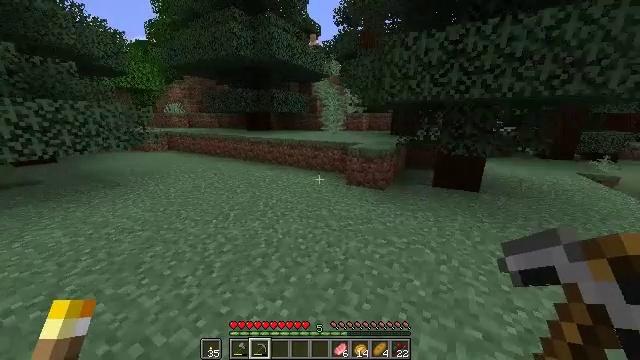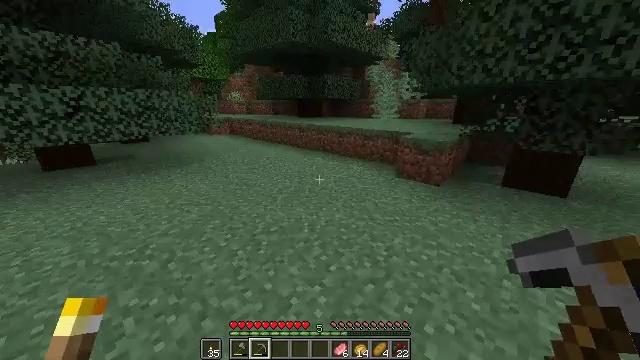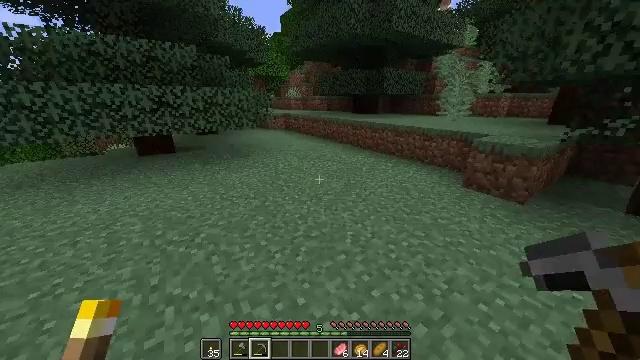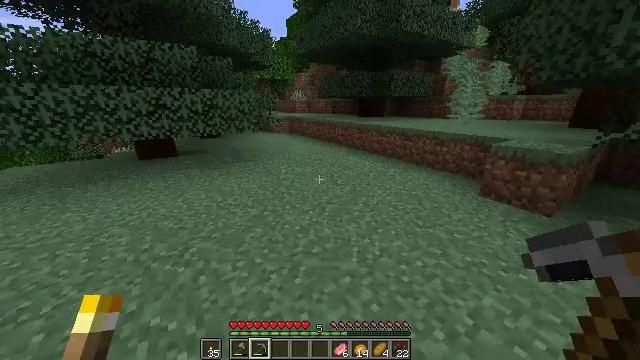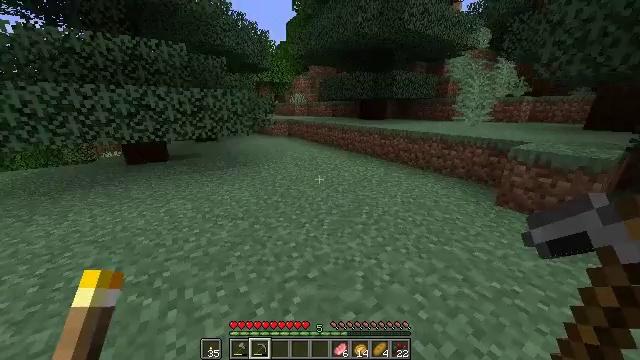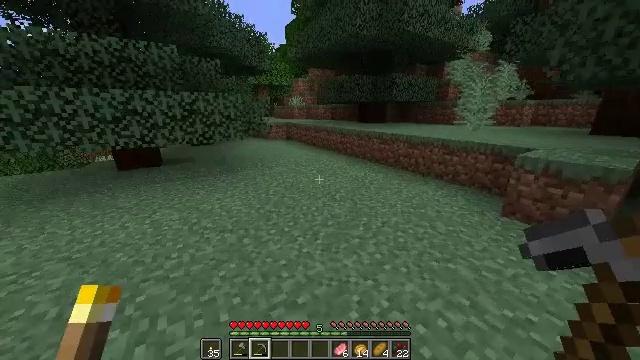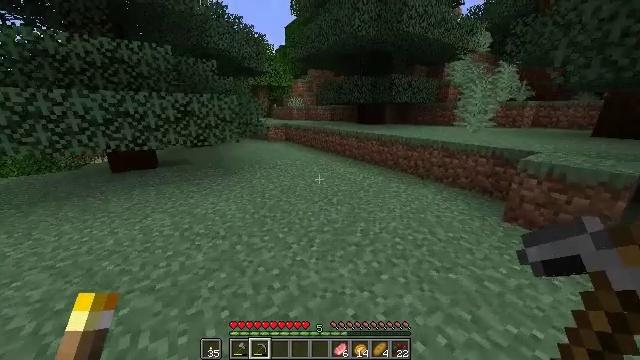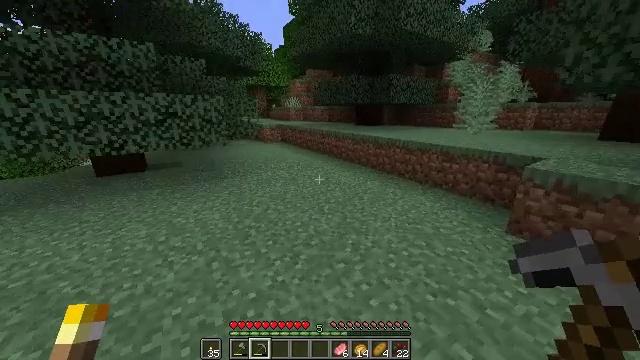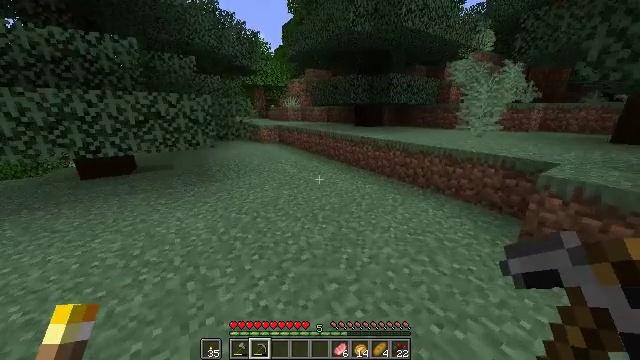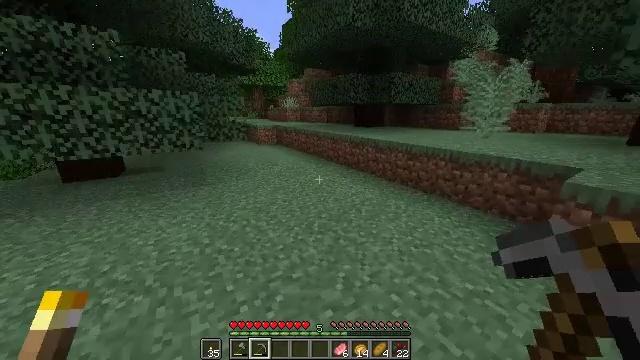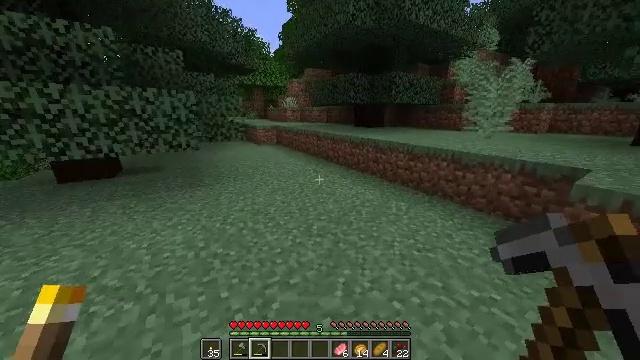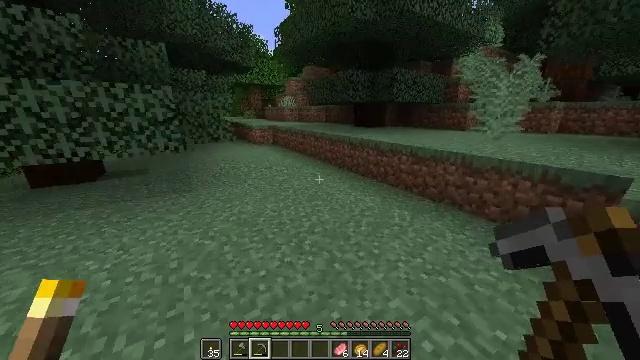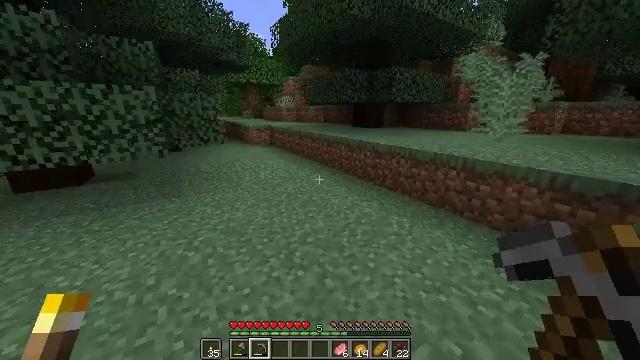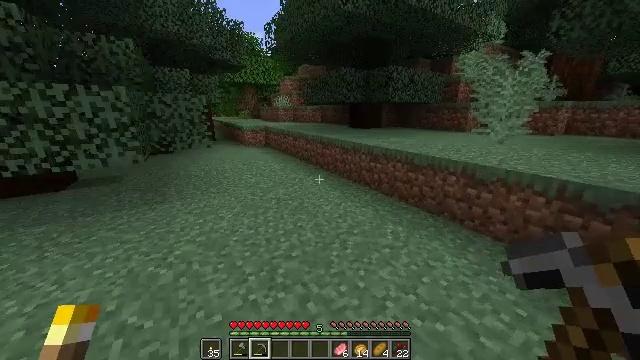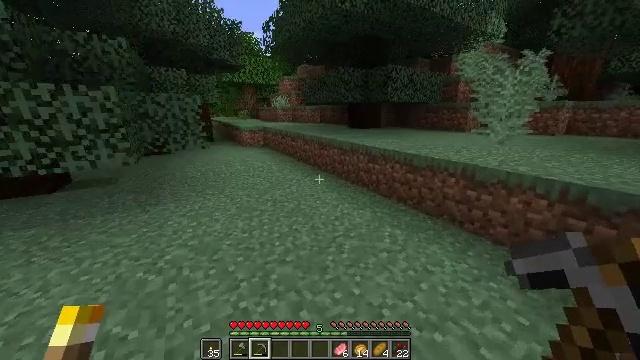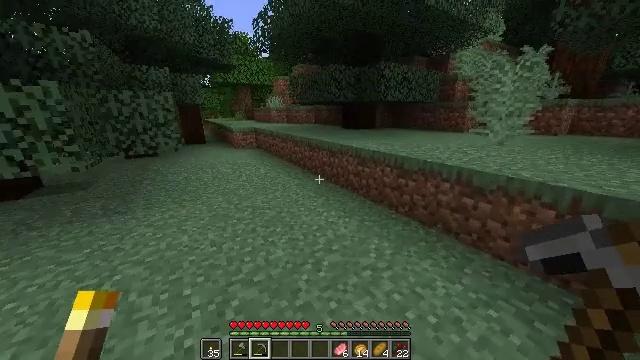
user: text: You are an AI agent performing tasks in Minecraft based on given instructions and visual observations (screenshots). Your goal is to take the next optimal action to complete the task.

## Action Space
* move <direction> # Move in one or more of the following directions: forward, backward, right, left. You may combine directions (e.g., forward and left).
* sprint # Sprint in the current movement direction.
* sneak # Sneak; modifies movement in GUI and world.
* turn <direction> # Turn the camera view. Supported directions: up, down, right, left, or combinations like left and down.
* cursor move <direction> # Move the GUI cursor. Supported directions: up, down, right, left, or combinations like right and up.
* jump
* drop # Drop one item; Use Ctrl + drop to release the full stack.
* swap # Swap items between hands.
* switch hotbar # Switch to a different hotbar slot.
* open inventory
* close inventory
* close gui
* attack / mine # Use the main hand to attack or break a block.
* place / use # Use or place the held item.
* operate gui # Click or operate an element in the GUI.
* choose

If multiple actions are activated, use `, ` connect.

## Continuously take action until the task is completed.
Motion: motion action
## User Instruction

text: Destroy the spruce leaves to get sticks and saplings.
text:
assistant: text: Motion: move forward, sprint, turn left and down
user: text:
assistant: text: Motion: move forward, sprint, turn left and down
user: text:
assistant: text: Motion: move forward, sprint, turn left
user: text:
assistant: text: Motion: move forward, sprint
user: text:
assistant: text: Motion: move forward and move right, sprint
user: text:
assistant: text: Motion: move forward and move right, sprint
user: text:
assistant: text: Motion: move forward, sprint
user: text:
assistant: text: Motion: move forward, sprint
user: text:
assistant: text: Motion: move forward, sprint
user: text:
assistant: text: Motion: move forward, sprint
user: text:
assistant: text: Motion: move forward and move right, sprint
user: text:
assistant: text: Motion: move forward and move right, sprint
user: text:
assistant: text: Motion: move forward and move right, sprint
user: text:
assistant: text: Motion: move forward and move right, sprint
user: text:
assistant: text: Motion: move forward and move right, sprint
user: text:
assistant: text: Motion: move forward and move right, sprint
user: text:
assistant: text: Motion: move forward and move right, sprint
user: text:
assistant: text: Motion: move forward and move right, sprint, turn left
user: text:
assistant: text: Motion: move forward and move right, sprint, turn left, jump
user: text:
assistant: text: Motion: move forward and move right, sprint, turn left, jump
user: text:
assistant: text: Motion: move forward and move right, sprint, jump
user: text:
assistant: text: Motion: move forward, sprint, jump
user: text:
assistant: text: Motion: move forward, sprint, jump
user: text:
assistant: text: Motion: move forward, sprint
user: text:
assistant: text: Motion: move forward, sprint
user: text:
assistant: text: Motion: move forward, sprint
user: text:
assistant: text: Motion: move forward, sprint
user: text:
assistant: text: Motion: move forward, sprint
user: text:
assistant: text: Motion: move forward, sprint
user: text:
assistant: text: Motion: move forward, sprint, turn left